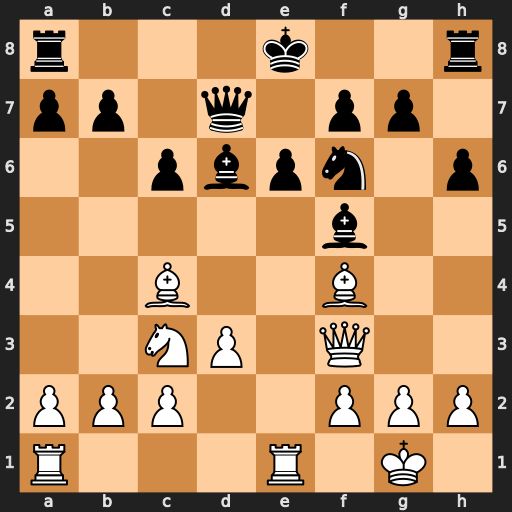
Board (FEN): r3k2r/pp1q1pp1/2pbpn1p/5b2/2B2B2/2NP1Q2/PPP2PPP/R3R1K1
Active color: w
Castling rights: kq
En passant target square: -
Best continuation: Bxd6 Qxd6 Qxf5